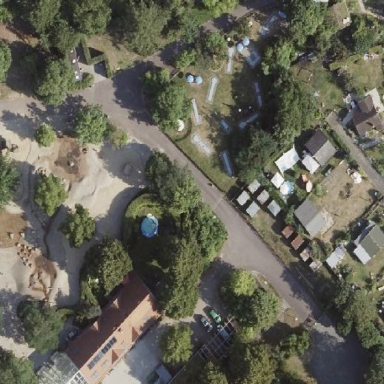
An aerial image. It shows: Playground featuring water elements for leisure land.